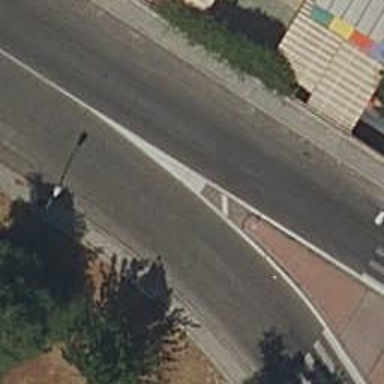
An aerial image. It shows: Public transport stop position.